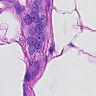
Metastatic tissue present: yes